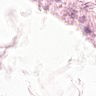
Metastatic tissue present: no